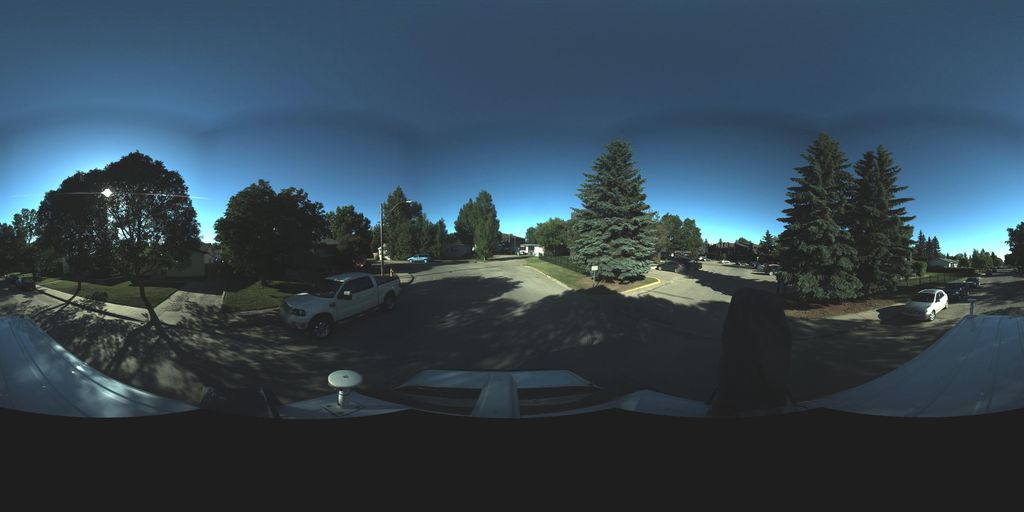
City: saskatoon